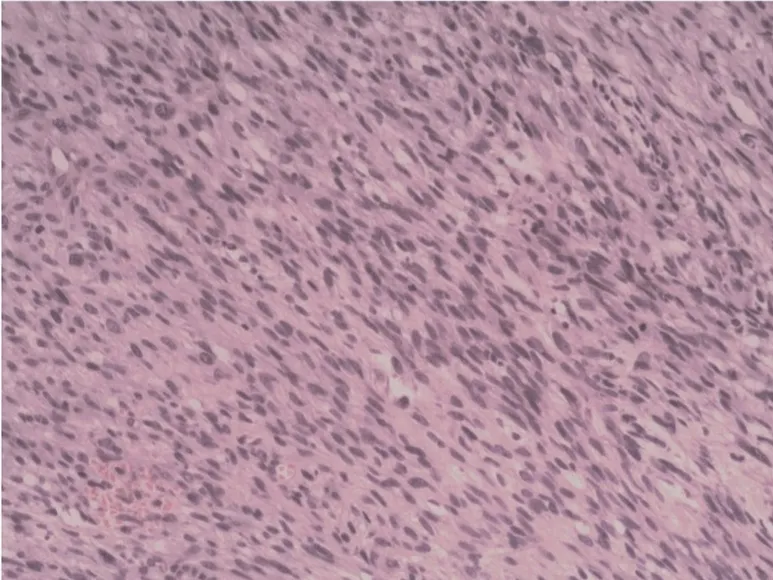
C: Spindle cells with a solid growth pattern of pleomorphic and spindle cells with prominent nuclear atypia (HE, x10 magnification).
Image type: pathology (h&e)